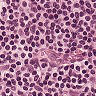
Metastatic tissue present: no